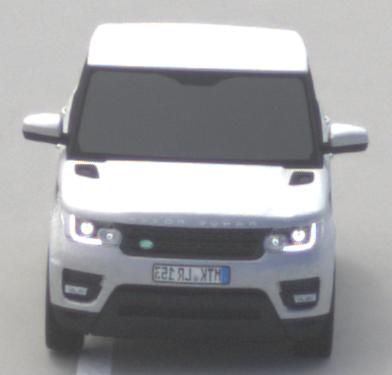
Make: Land Rover
Model: Range Rover Sport 5.0 V8 SC
Detailed model: Range Rover Sport (II)
Model produced from: 2013/09
Model produced until: 2015/07
Doors: 5
Color: white
Road condition: dry road
Daytime: midday
Contrast: medium contrast